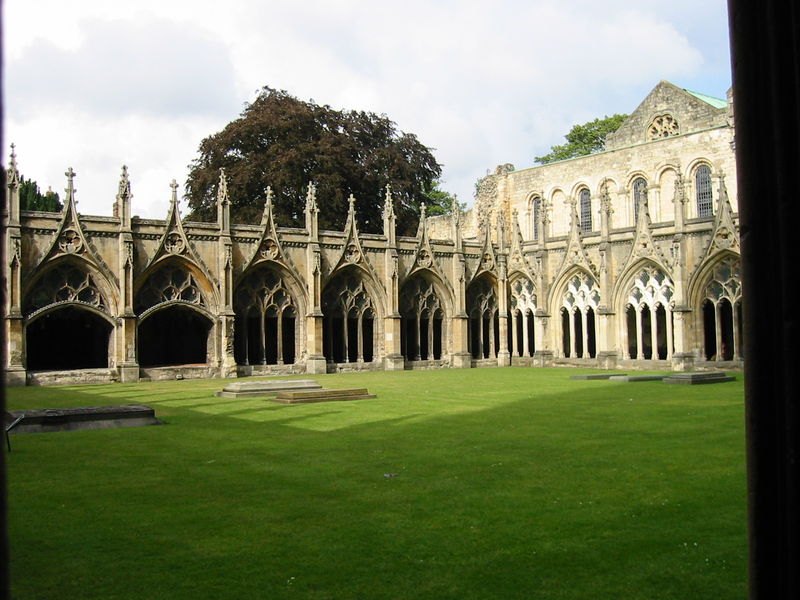
Titel: Kathedrale von Canterbury
Standort: Canterbury, Kathedrale (EU - GB)
Schlagwörter: baum, blau, himmel, laub, schatten, grün, fenster, glas, grau, säulen, weiss, rasen, beige, gläser, stein, innenraum, kirche, gotik, bogen, giebel, hof, foto, gang, umgang, kloster, friedhof, grab, gräber, gothik, gothisch, masswerk, kreuzgang, fensterrose, wandelgang, fiale, grabstein